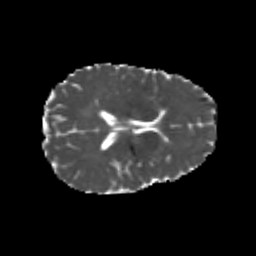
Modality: MD
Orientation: axial
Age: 25
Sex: male
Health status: healthy
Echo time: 0.074 s